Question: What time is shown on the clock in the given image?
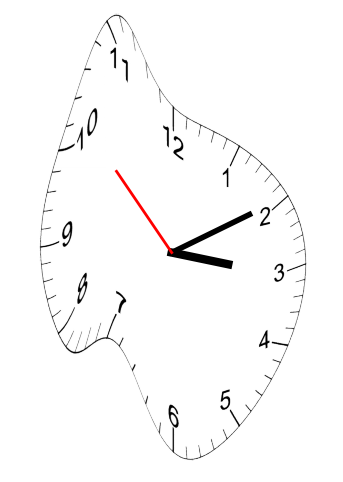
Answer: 03:09:52